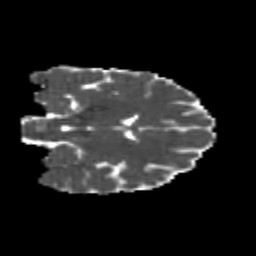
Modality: MD
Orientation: coronal
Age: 22
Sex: female
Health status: healthy
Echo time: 0.074 s